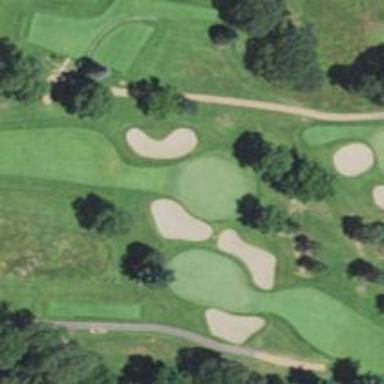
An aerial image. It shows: Path used for both walking and golf.